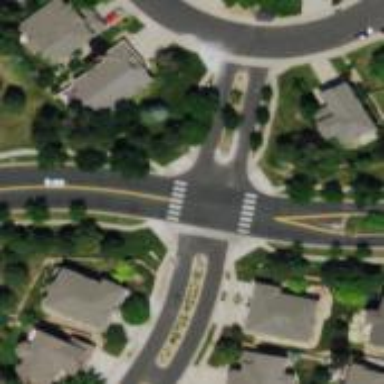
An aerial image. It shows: Marked road crossing.